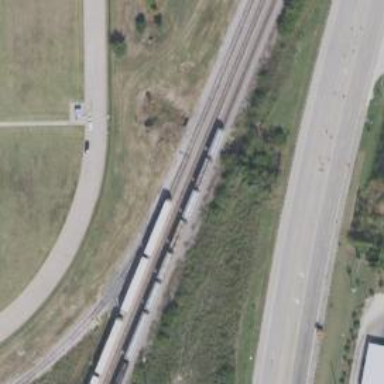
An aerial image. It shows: Railway siding for service.